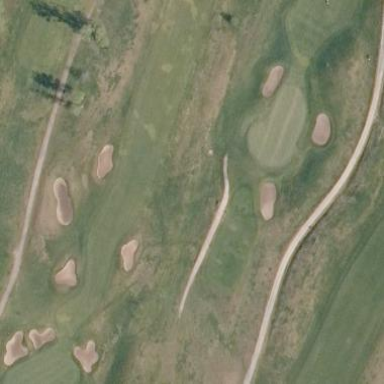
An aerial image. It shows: Grassy area designated as golf fairway.